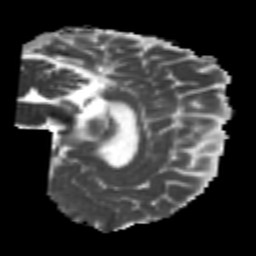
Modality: MD
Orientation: sagittal
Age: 22
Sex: male
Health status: healthy
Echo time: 0.074 s